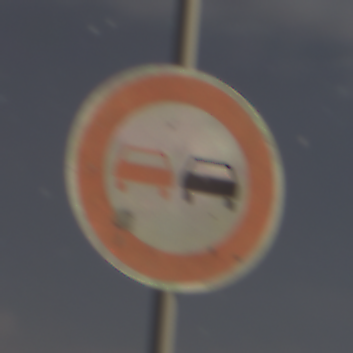
Verkehrszeichen: Ueberholverbot
Umgebung: Outdoor, Nature
Tageszeit: Night
Wetter: Overcast
Licht: Artificial
Jahreszeit: NotSpecified
Kontrast: LowContrast